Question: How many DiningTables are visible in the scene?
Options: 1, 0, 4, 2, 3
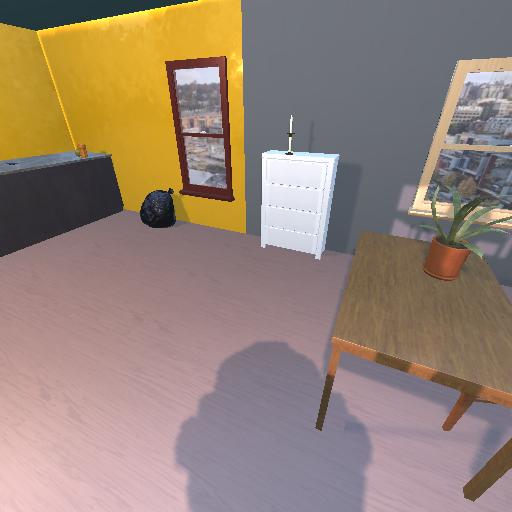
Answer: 1